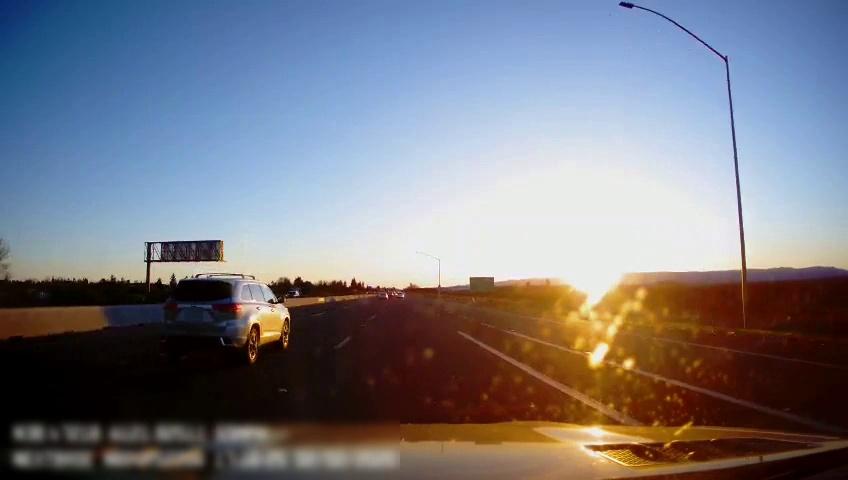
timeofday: Day
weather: Sunny
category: Drivable Space
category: Vehicles | Car
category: Vehicles | SUV
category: Vehicles | SUV
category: Lanes | Alternate Lane
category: Lanes | Current Lane
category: Lanes | Alternate Lane
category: Lanes | Alternate Lane
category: Lanes | Alternate Lane
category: Traffic | Signs